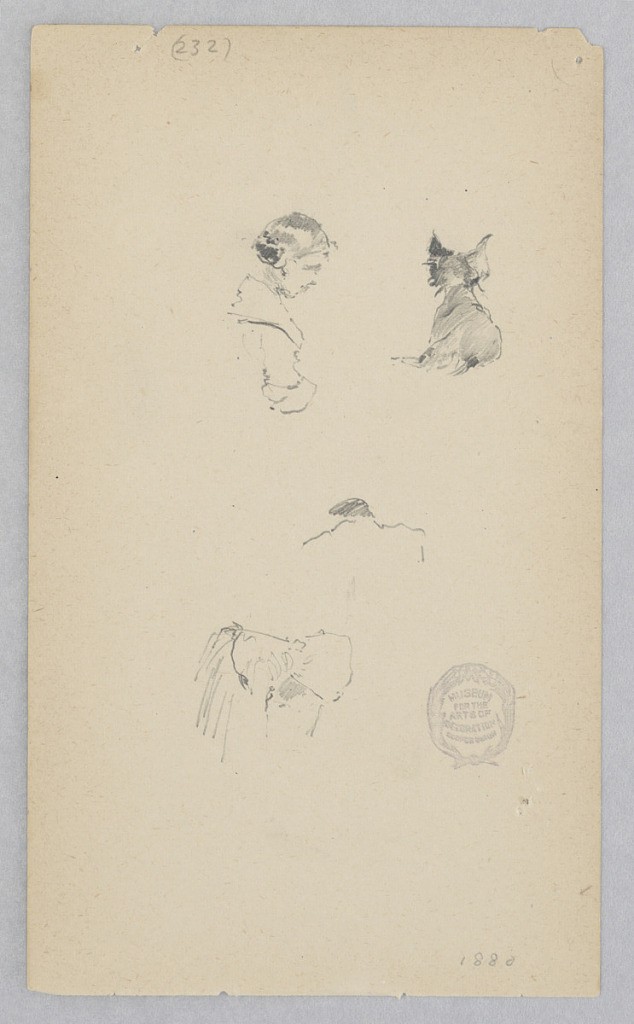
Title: Figure
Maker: Robert Frederick Blum, American, 1857–1903
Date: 1880
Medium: Graphite on wove paper
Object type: Drawing
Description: Three partial sketches of a female figure; Upper right, sketch of a dog.